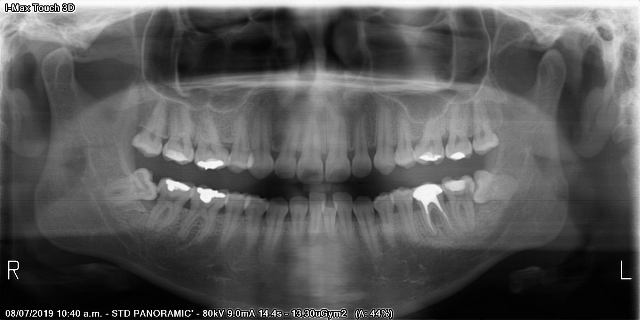
adult